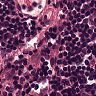
Metastatic tissue present: no